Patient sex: M
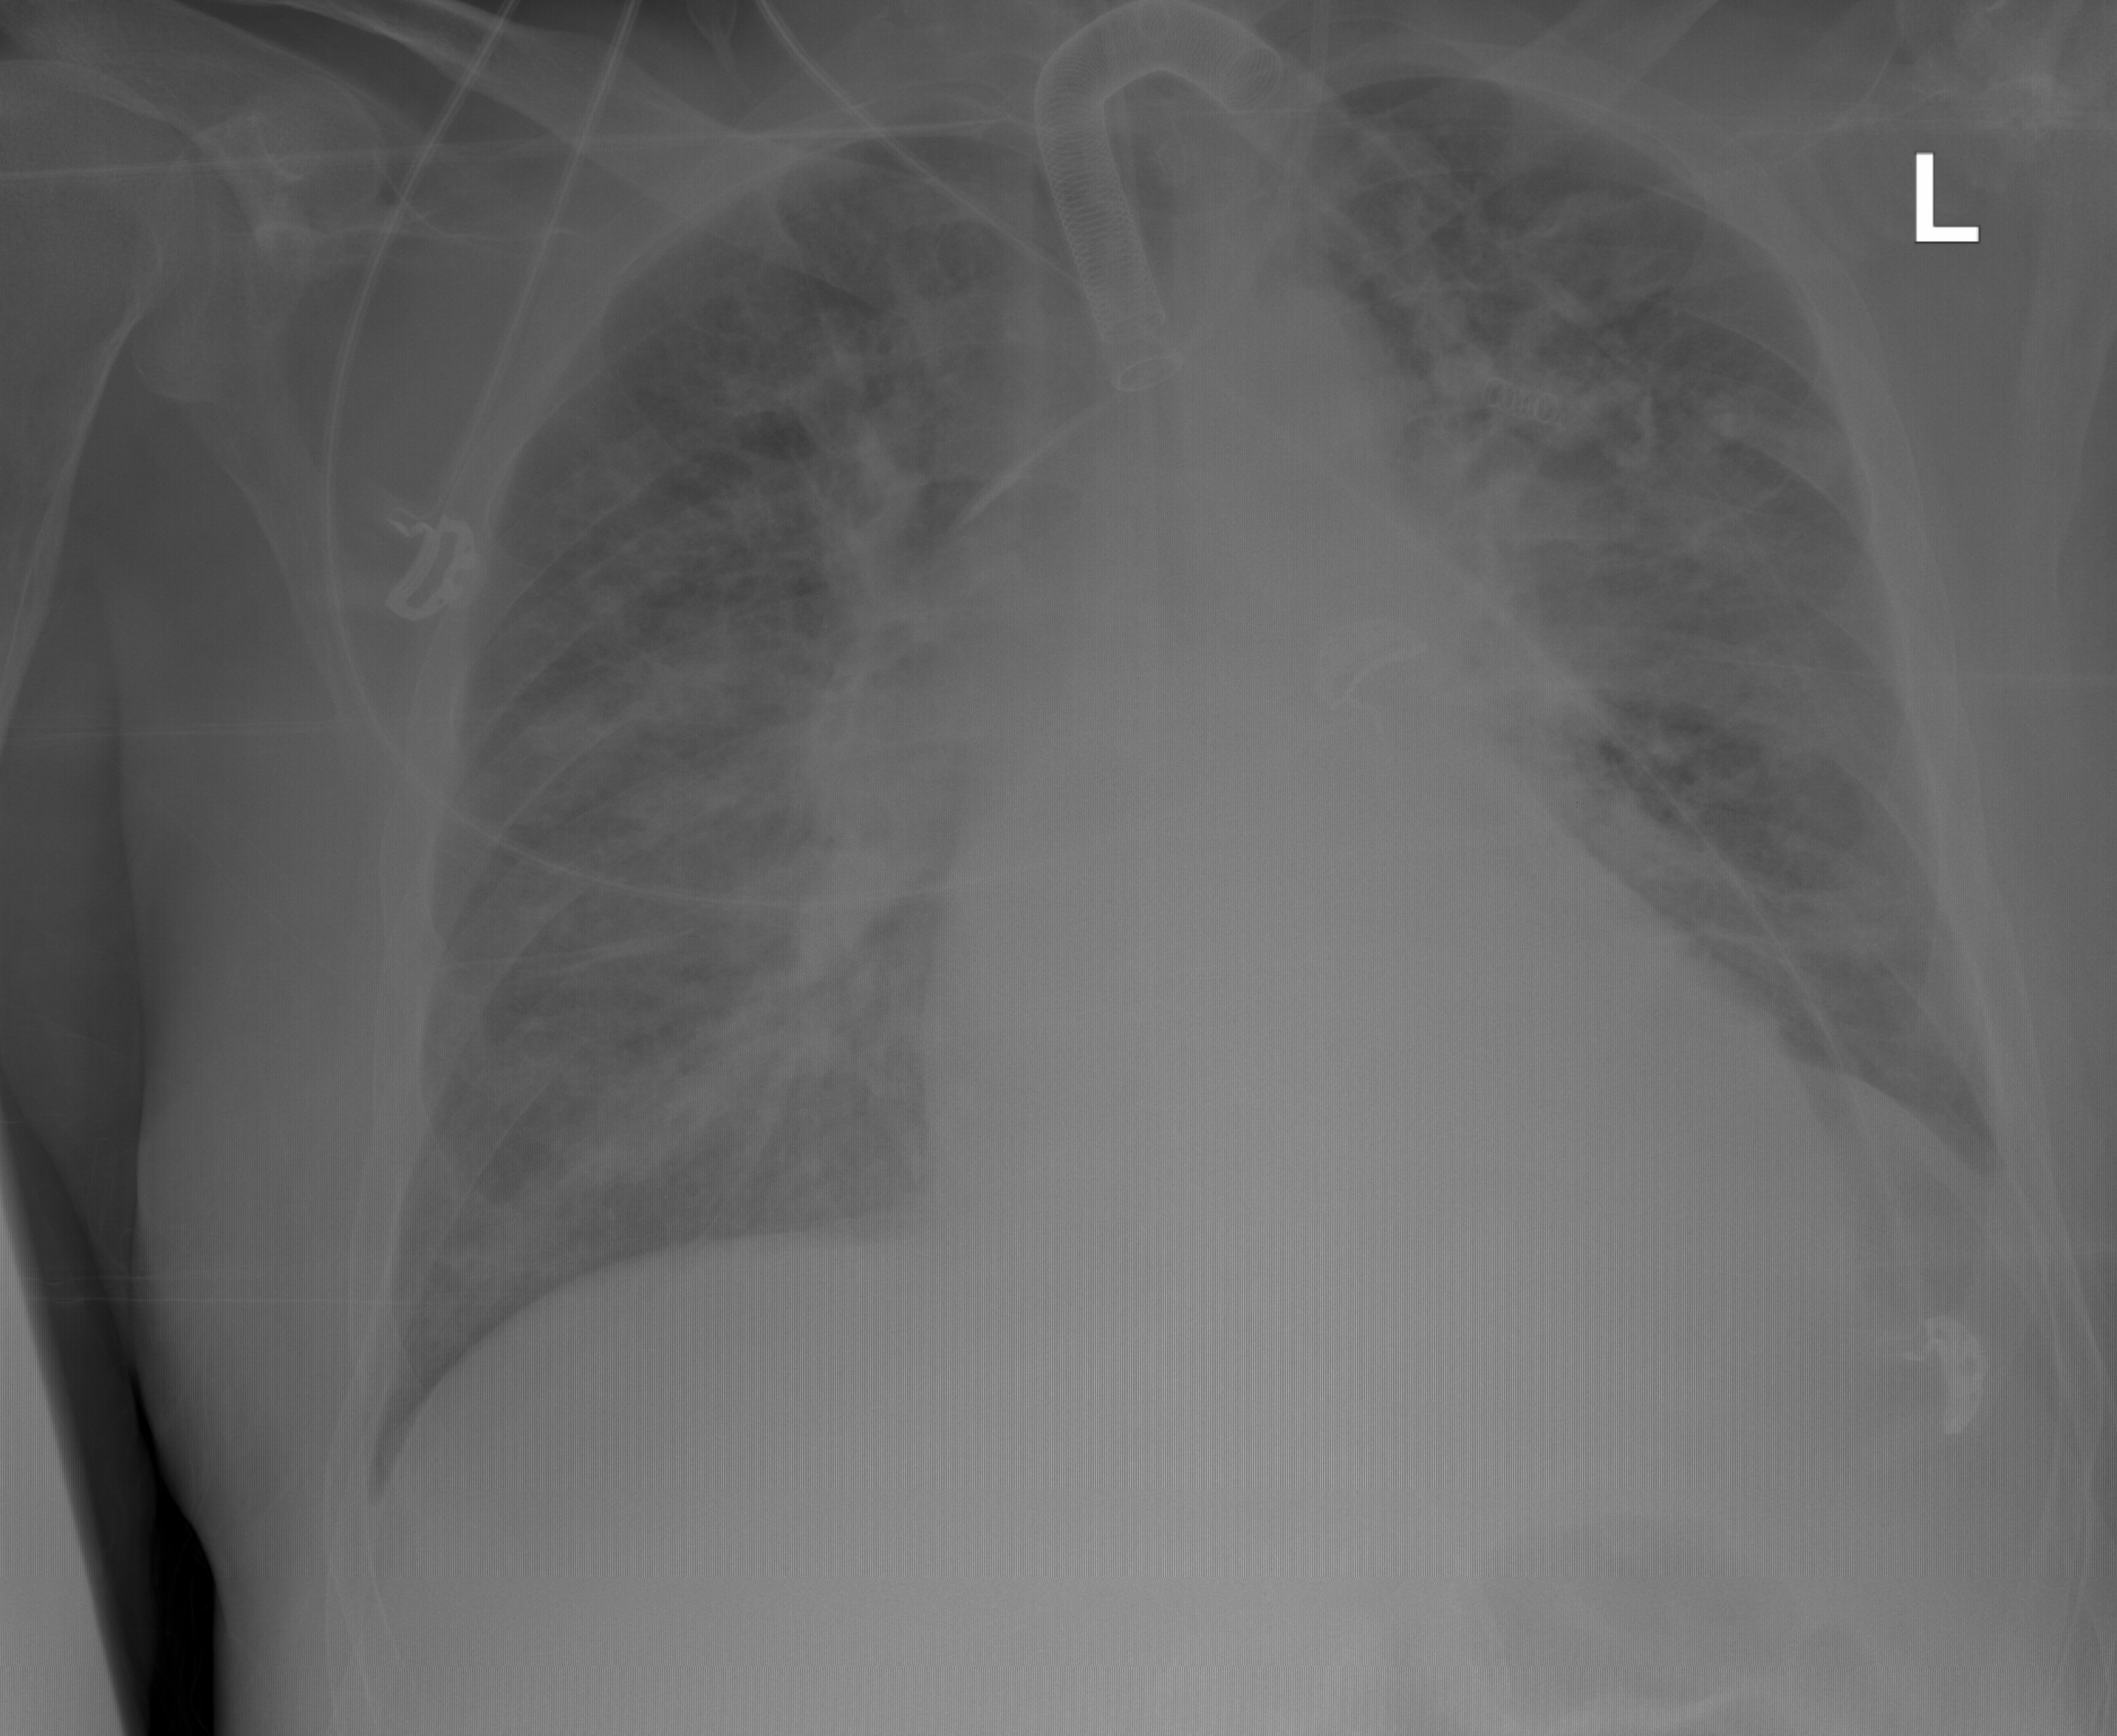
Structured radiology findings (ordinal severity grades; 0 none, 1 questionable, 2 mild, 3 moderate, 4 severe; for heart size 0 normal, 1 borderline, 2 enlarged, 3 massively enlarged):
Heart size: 2
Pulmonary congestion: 3
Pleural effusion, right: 0
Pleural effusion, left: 2
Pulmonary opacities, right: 3
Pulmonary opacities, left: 3
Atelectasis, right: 2
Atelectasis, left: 2